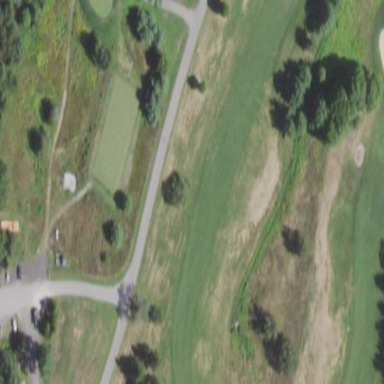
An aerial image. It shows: Golf fairway surrounded by grass.